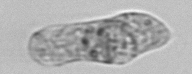
Label: fecal_pellet